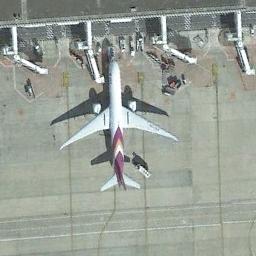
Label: airplane